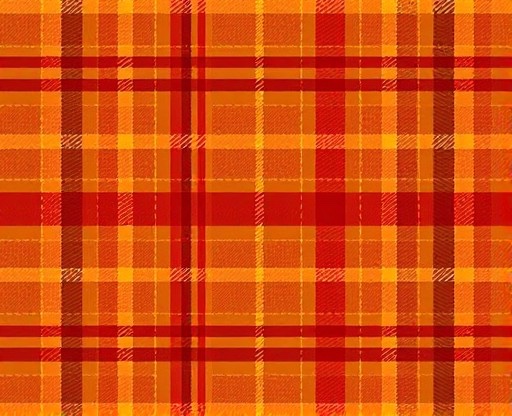
Category: Autumn